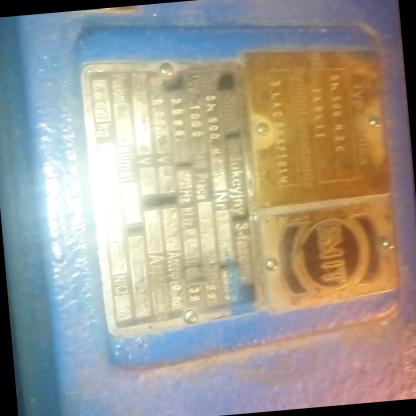
Klasa: tabliczka-znamionowa